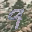
Label: 9